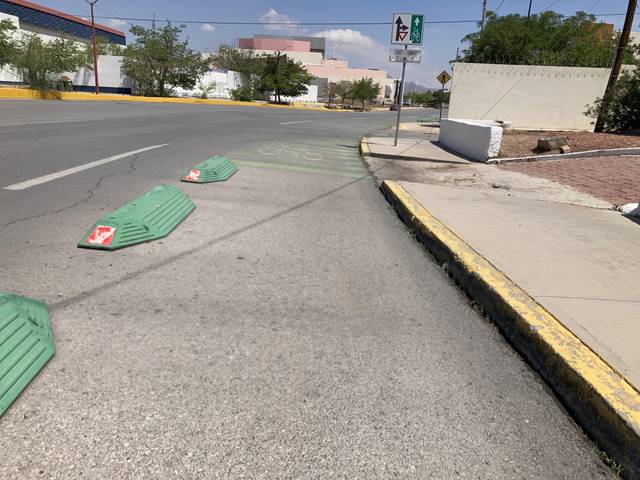
Region: Mexico
Coordinates: 31.742, -106.444